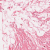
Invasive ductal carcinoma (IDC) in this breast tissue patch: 0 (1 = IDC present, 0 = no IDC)